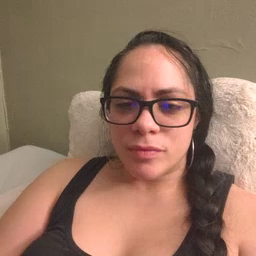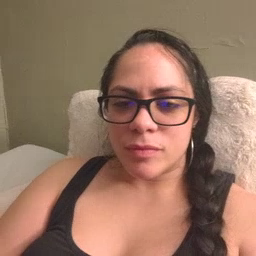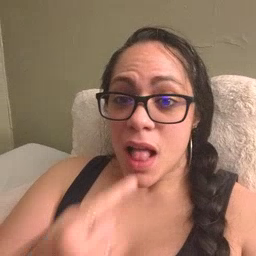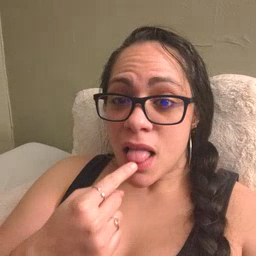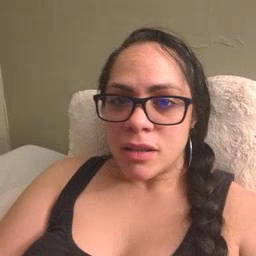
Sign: tongue